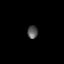
Tissue: lung
Cell type: T cells
Senescence score: 0.209
Nuclear area (px): 128
Mean DAPI intensity: 88.078